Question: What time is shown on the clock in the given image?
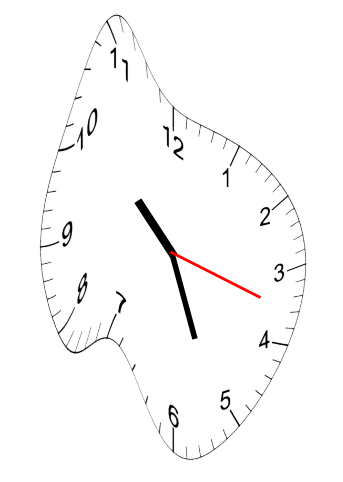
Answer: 10:26:18